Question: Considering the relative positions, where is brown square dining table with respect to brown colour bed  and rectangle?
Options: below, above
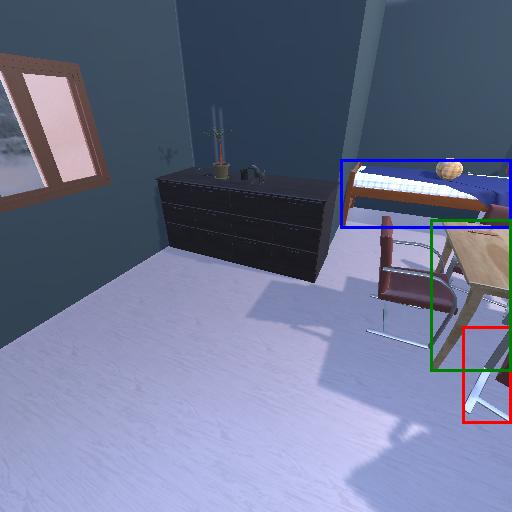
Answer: below